Question: I am making a 3d perlin noise generator. It is important that the coordinate is the seed so that it gives me the same random value every time (the noise is never stored). This is my function for generating random values based on a seed which is the coordinate:
'''
__forceinline float getRandomField(const vec3& Position) const
{
uint32_t seed = uint32_t(Position.x);
seed <<= 8;
seed ^= 0xE56FAA12;
seed |= uint32_t(Position.y);
seed <<= 8;
seed ^= 0x69628a2d;
seed |= uint32_t(Position.z);
seed <<= 8;
seed ^= 0xa7b2c49a;
srand(seed);
return (float(int(rand()%2001) -1000)/1000.0f);
}
'''
Result (a slice in the x,y plane):

Weirdly enough, this gives me a pattern. Obviously, I have no idea what I'm doing. I though that apply some weird xor values and bit shifting into a random seed would give me a random number. Apparently I was wrong.
What is the best way to create a random value from a coordinate without it resulting in a pattern?
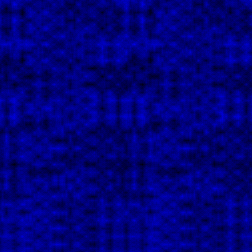
Answer: Just to give a answer to other people who might have the same problem. I found one that produced a pretty good result. I didn't even need the rand() function.
'''
__forceinline float getRandomField(const vec3& Position) const
{
uint32_t seed = uint32_t(Position.x)*1087;
seed ^= 0xE56FAA12;
seed += uint32_t(Position.y)*2749;
seed ^= 0x69628a2d;
seed += uint32_t(Position.z)*3433;
seed ^= 0xa7b2c49a;
return (float(int(seed%2001) -1000)/1000.0f);
}
'''
The key is to multiply each axis with a prime number. I found these on wikipedia:
1087,2749,3433.
The hex values xor'ed with is just randomly hammered down by me. They are not primes, as far as I know. Check out the result: